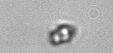
Label: Heterocapsa_rotundata